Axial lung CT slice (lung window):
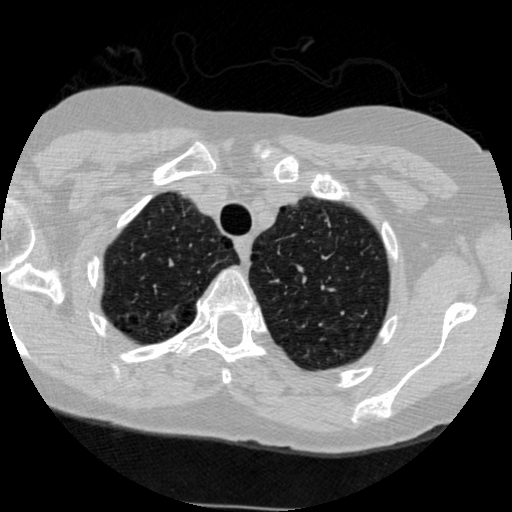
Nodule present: no